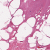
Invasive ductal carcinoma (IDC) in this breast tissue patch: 0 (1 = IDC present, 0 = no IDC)